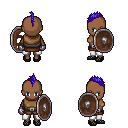
a pixel art fantasy rpg character, female body template, human, dark skin, leather chest armor, white pants, blue mohawk hairstyle, metal gloves, ghillies, shield, four views (front, back, left, right), 2x2 character sprite sheet, small pixel art, hard edges, no anti-aliasing